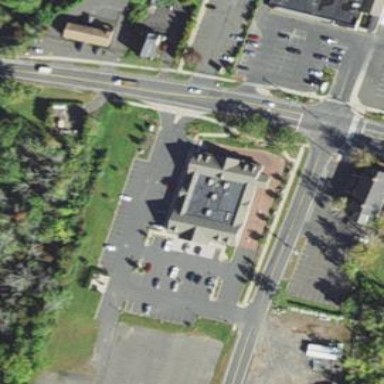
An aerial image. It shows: Building that is pharmacy providing healthcare services.